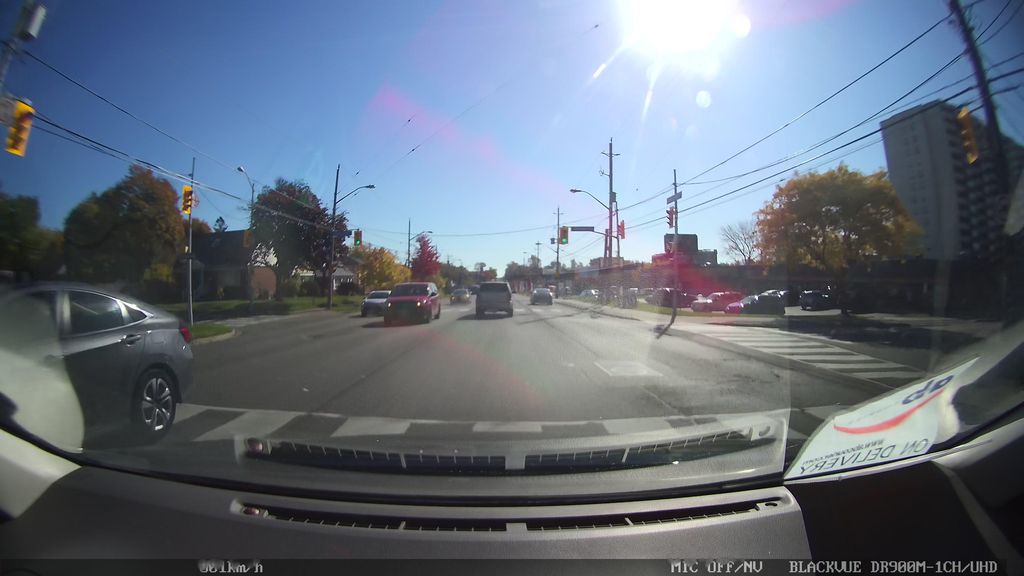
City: toronto